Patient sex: F
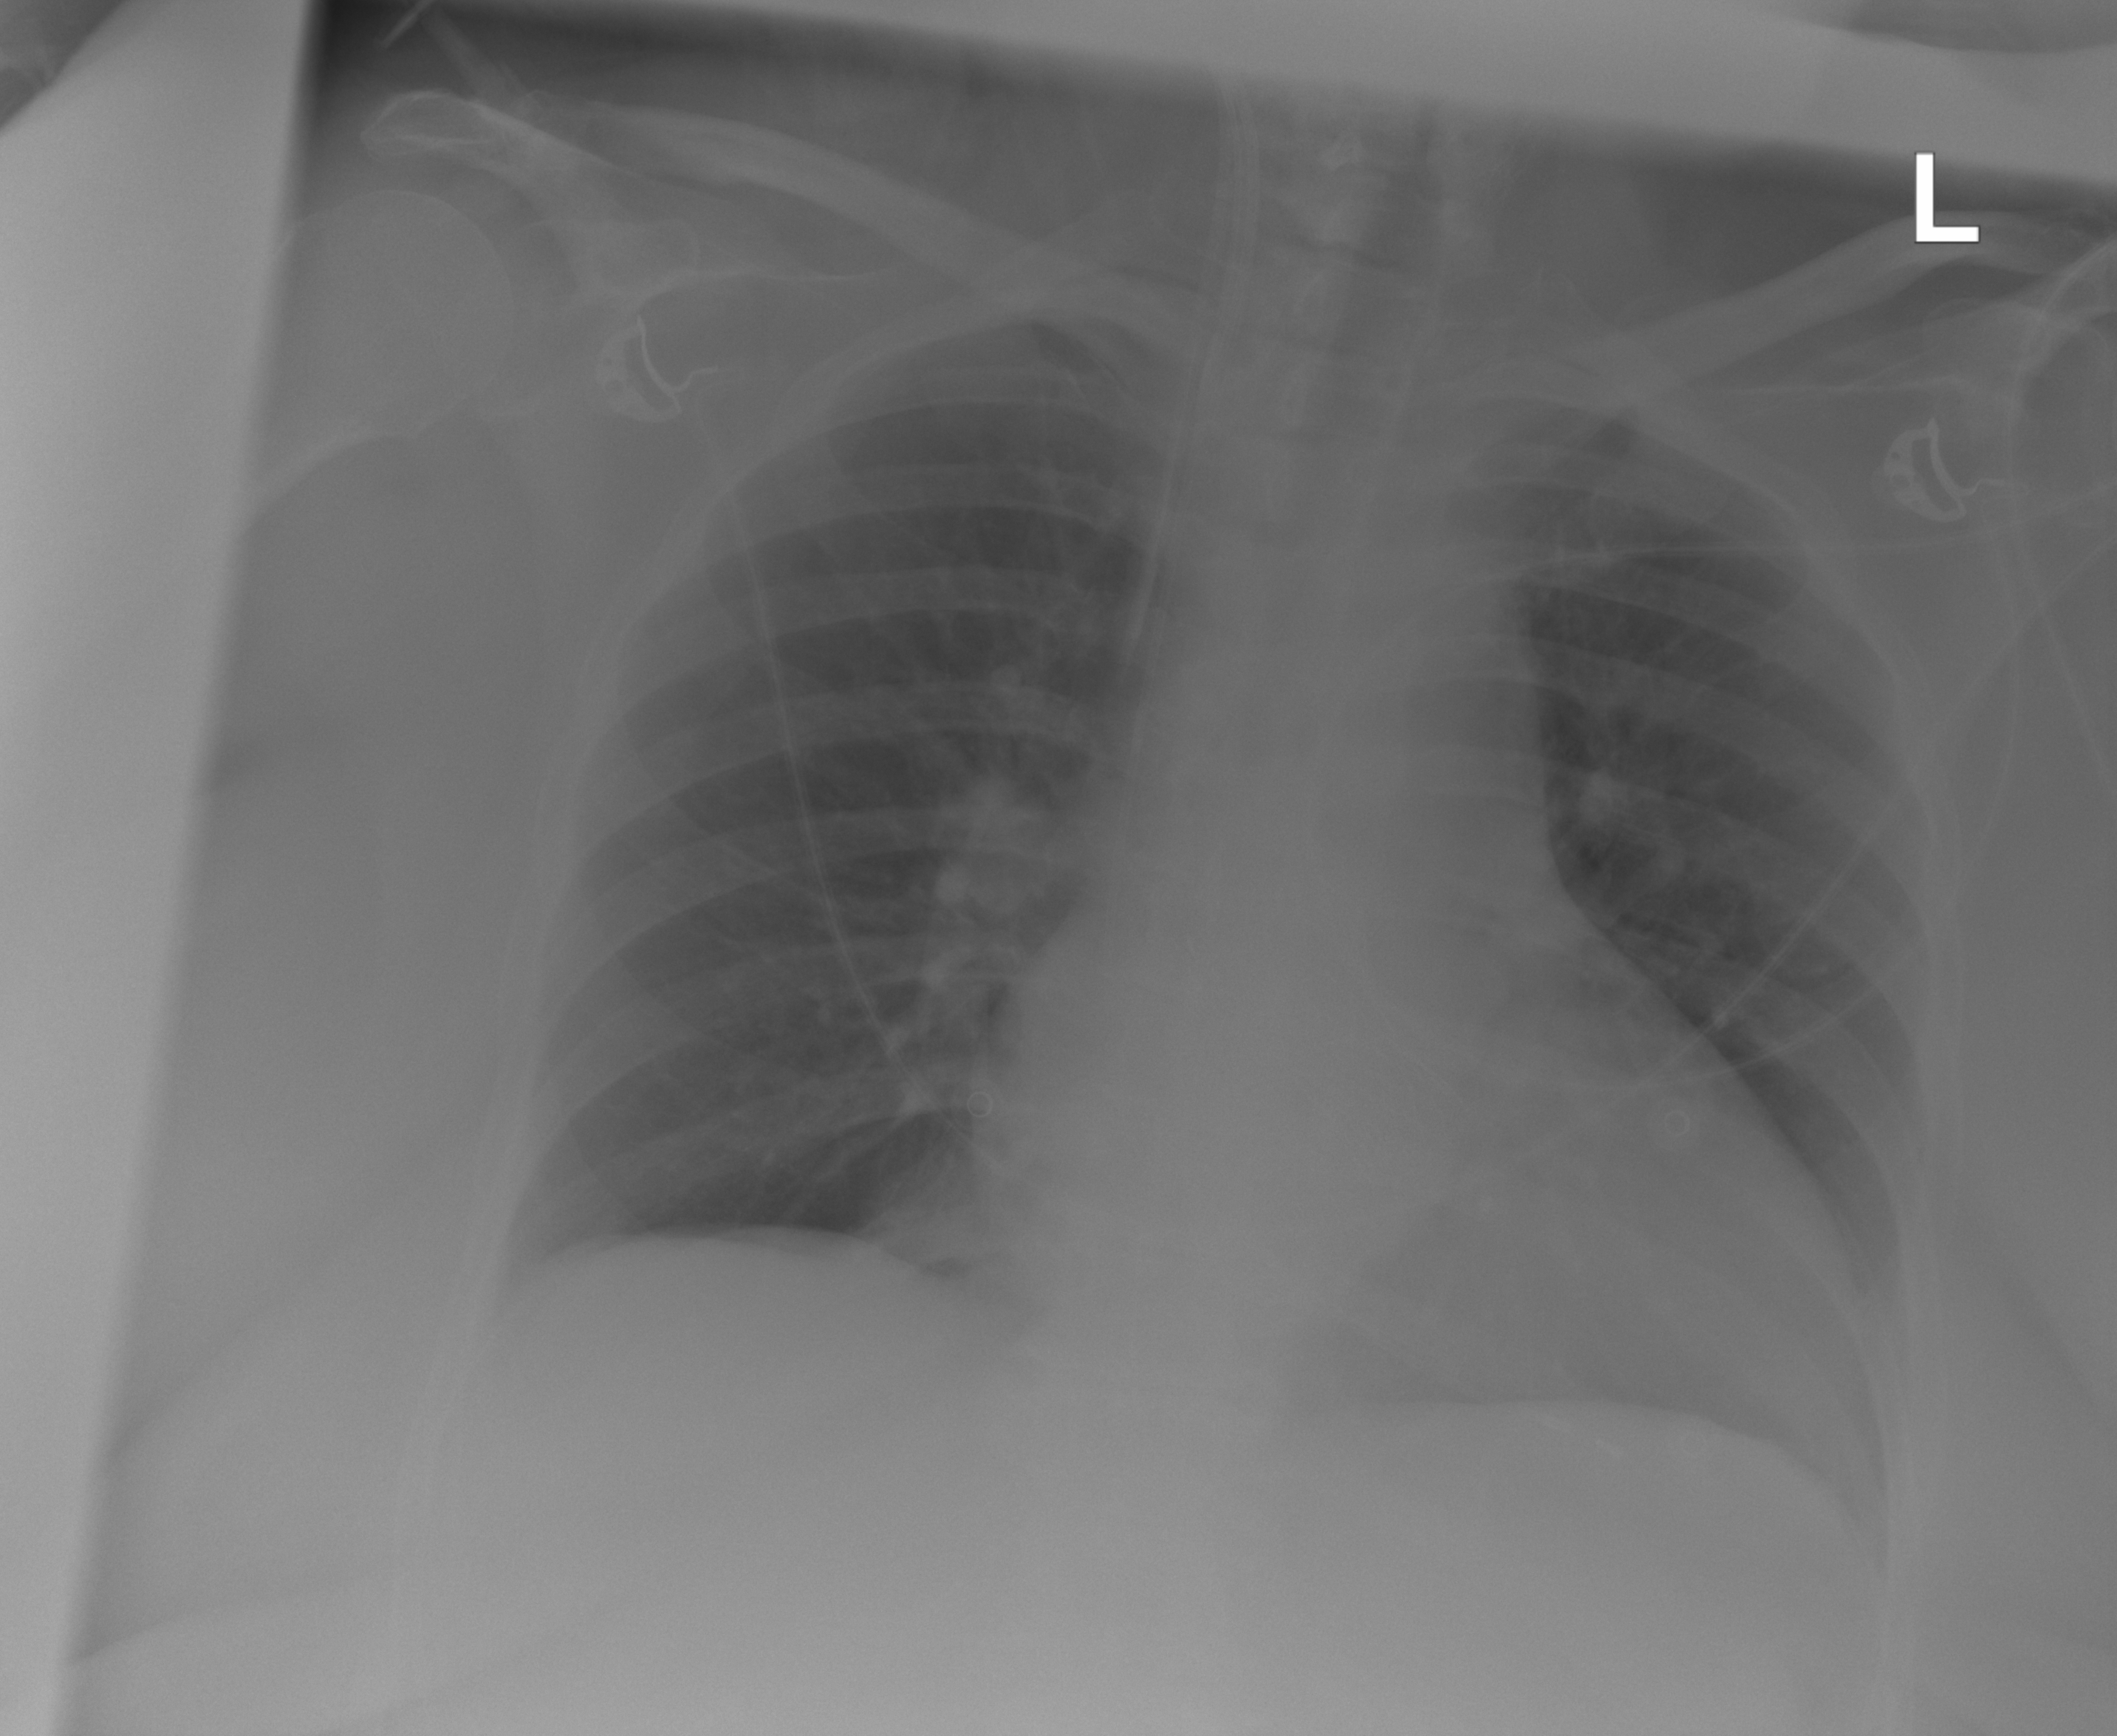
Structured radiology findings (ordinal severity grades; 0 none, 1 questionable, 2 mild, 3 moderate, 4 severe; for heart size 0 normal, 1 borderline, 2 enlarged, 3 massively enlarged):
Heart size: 0
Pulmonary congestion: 0
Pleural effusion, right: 0
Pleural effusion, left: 0
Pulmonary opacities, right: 0
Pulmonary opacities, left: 0
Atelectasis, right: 1
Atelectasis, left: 1